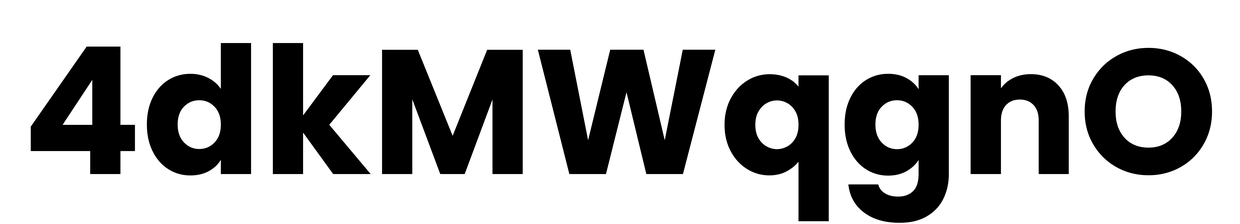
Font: Poppins-Bold